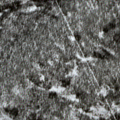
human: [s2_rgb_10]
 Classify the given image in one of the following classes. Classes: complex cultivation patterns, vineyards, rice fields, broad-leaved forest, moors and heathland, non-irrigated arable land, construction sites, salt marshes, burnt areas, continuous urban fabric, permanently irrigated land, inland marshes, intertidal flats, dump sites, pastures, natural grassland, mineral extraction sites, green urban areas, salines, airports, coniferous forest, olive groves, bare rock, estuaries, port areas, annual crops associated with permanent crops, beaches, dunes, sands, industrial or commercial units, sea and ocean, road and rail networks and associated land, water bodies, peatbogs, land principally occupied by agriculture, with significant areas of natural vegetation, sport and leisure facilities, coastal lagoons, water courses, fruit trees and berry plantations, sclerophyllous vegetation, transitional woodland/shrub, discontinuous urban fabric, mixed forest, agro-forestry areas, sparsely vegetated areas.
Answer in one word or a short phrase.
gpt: coniferous forest, mixed forest, bare rock